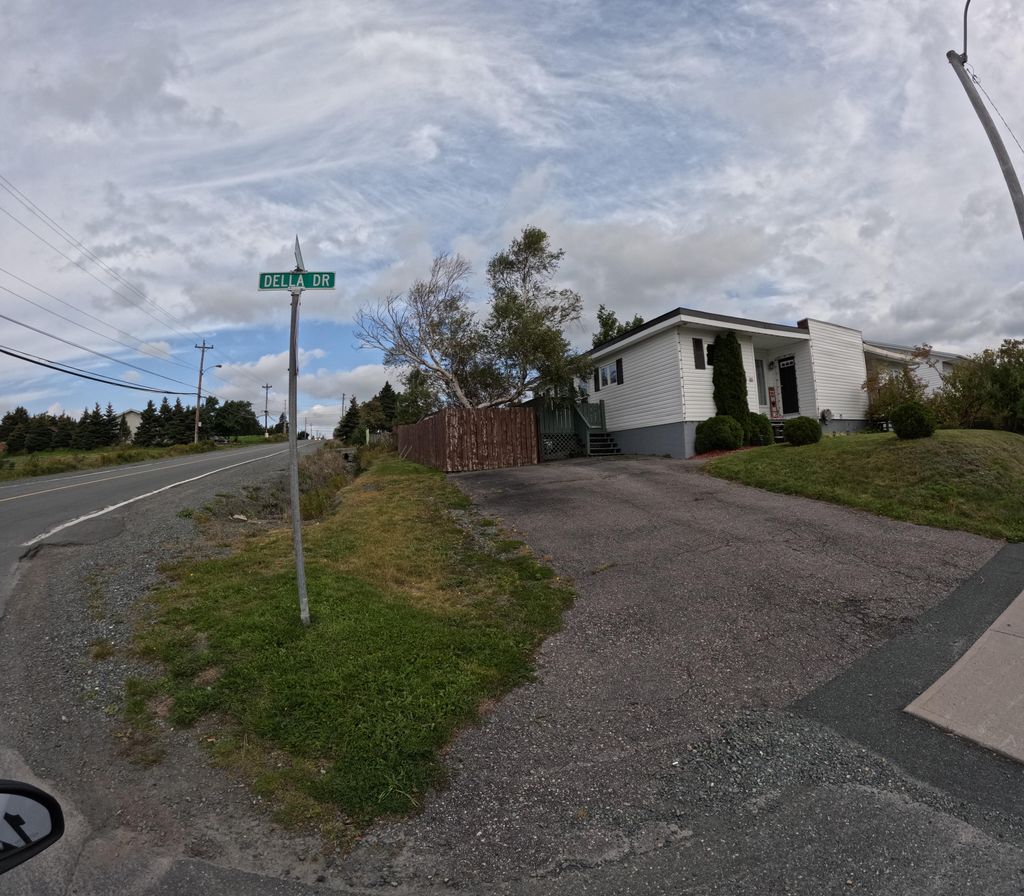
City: st_johns